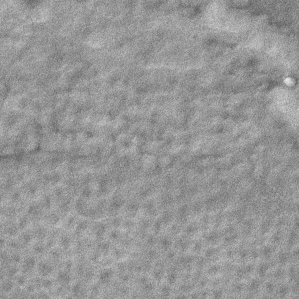
Label: frost